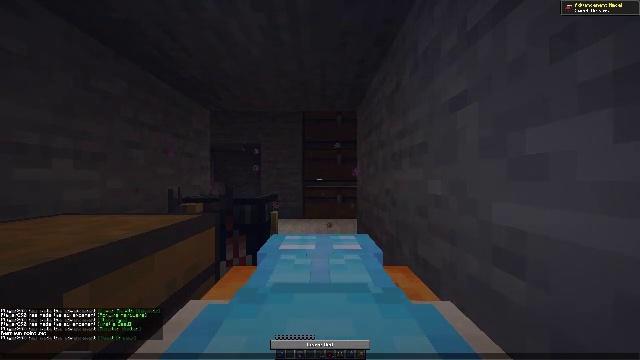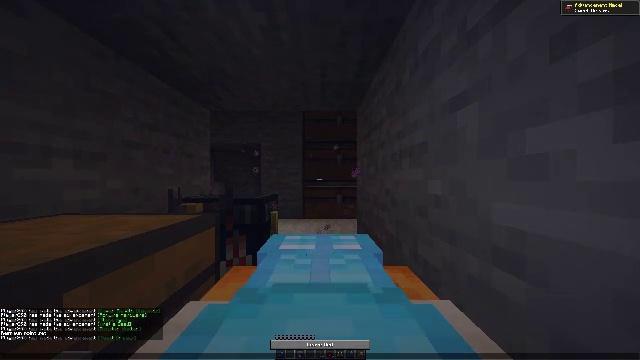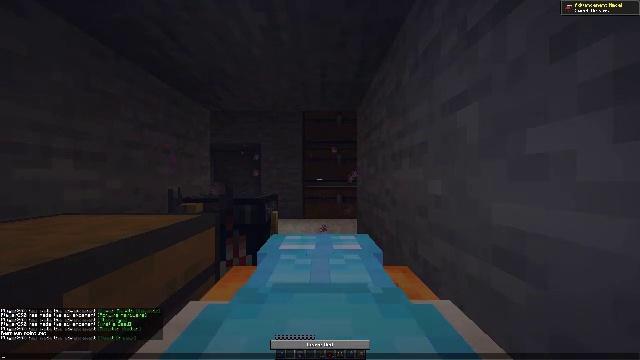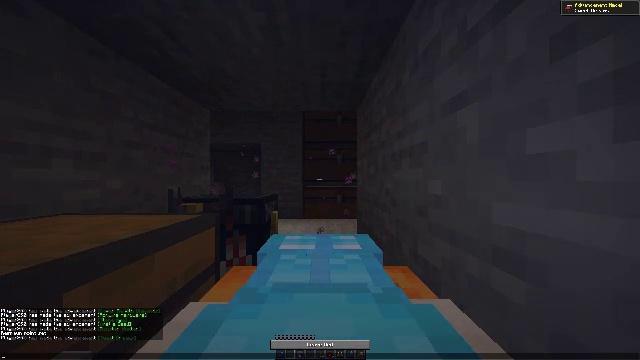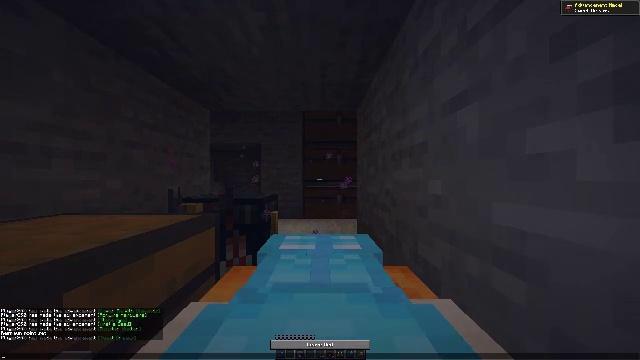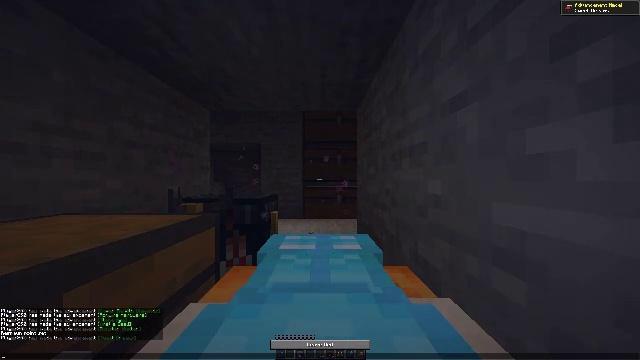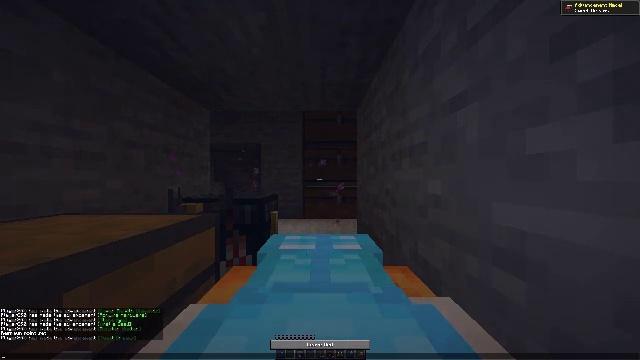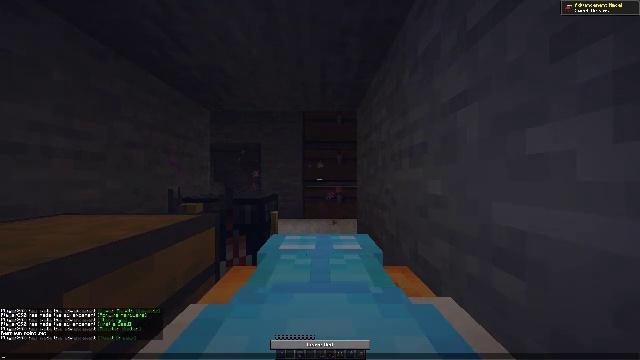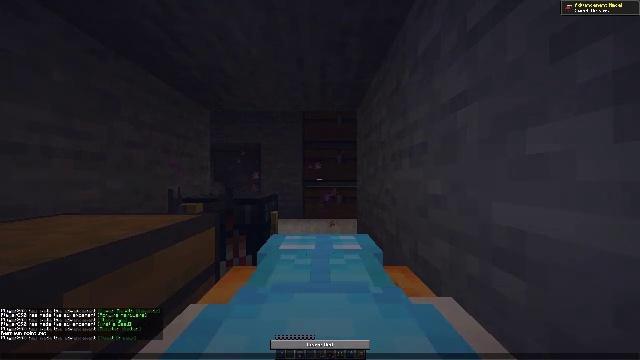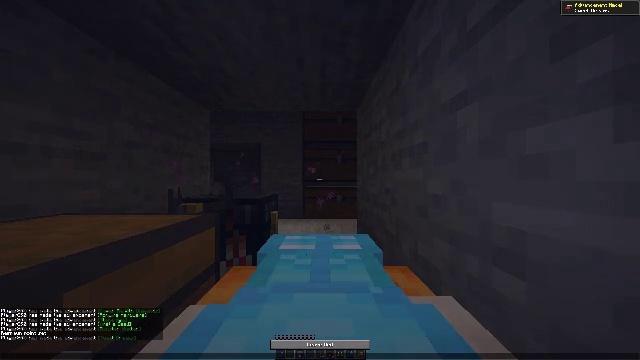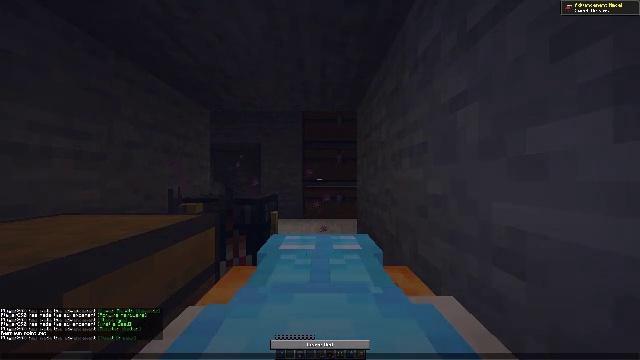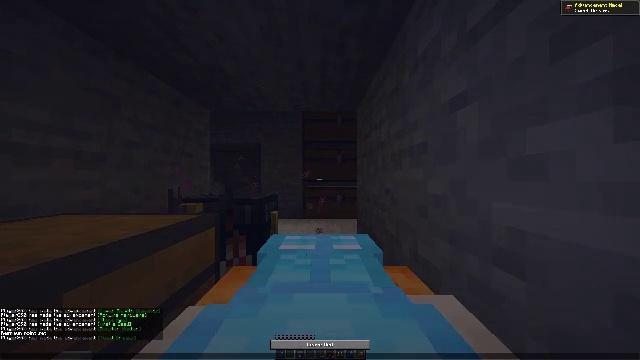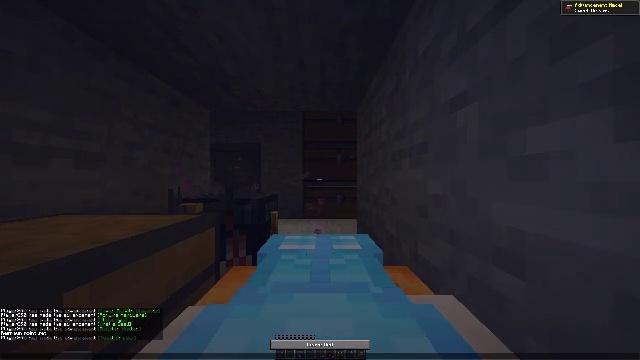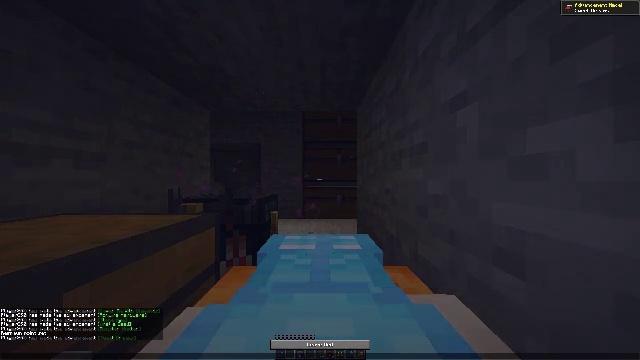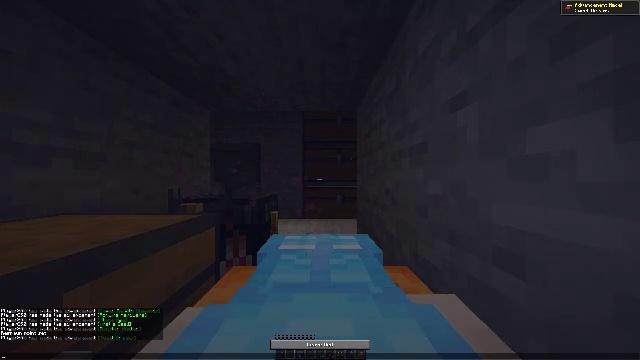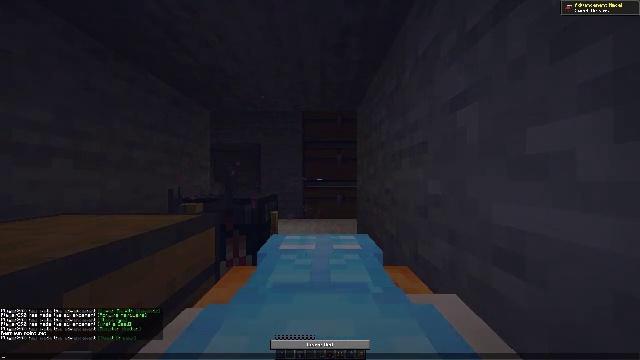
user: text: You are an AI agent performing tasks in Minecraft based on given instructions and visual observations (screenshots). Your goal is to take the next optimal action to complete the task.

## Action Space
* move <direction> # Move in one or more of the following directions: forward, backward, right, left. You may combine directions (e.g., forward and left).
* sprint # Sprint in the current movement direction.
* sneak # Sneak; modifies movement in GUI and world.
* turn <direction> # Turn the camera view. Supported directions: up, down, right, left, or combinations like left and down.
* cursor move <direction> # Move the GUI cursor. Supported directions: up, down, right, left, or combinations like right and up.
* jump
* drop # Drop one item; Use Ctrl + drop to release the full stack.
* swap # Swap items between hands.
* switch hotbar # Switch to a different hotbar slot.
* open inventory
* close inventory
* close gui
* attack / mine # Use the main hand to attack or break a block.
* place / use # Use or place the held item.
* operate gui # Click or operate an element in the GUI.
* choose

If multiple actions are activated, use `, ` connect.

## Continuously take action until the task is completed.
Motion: motion action
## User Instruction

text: Destroy the barrel to use elsewhere.
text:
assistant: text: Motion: no_op
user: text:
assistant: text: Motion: no_op
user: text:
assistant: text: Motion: no_op
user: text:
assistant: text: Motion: no_op
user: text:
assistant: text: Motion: no_op
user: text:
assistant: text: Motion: no_op
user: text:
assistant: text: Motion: no_op
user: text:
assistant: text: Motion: no_op
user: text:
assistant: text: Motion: no_op
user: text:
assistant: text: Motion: no_op
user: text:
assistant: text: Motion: no_op
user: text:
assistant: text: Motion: no_op
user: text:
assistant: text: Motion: no_op
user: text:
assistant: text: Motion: no_op
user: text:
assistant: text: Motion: no_op
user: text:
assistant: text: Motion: no_op
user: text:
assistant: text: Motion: no_op
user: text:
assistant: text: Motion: no_op
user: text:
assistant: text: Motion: no_op
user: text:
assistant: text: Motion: no_op
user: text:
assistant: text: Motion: no_op
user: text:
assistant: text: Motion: no_op
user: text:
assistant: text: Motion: no_op
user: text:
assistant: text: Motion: no_op
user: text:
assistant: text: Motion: no_op
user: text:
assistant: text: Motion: no_op
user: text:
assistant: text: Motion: no_op
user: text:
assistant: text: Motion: no_op
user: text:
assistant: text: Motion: no_op
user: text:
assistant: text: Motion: no_op